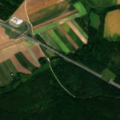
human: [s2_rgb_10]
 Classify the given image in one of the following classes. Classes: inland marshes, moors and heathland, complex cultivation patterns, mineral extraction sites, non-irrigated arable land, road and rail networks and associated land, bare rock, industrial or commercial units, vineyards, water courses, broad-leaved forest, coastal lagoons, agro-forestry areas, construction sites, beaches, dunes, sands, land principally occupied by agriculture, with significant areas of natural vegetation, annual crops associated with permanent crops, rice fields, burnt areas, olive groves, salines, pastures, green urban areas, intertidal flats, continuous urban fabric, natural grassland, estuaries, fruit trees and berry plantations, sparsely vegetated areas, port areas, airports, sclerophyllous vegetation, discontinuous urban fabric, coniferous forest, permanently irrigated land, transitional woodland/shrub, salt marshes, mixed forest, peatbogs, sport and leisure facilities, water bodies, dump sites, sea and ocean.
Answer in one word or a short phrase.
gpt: non-irrigated arable land, broad-leaved forest